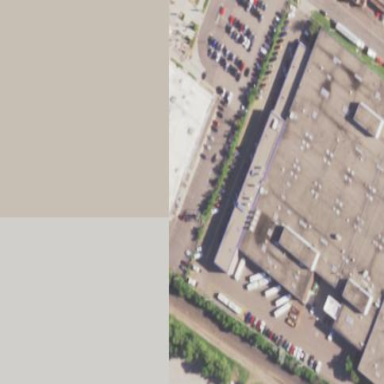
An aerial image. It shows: Parking area with surface.